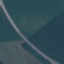
Land use / land cover: Highway